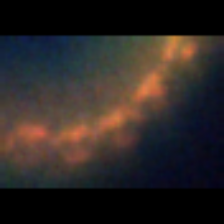
Taxon: Diatom_aggregate
Group: Diatoms